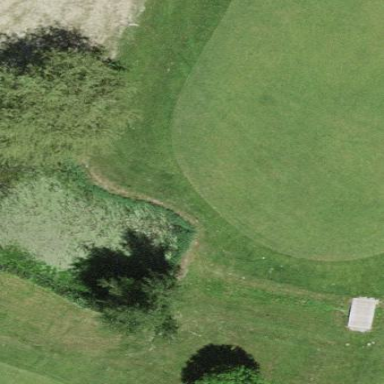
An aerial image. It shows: Penalty area on golf course.